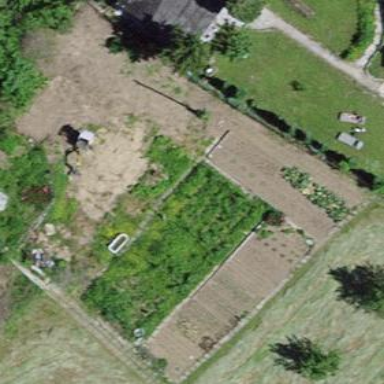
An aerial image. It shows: Garden that is leisure land.